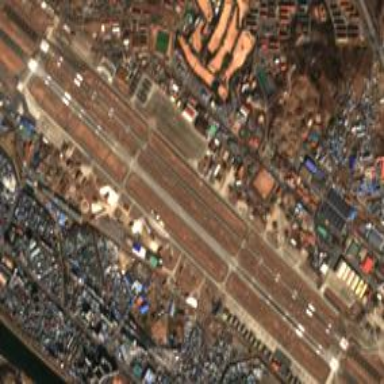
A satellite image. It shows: Runway in airport area.